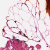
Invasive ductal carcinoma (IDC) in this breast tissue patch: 0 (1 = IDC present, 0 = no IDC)